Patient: sex M, age 47
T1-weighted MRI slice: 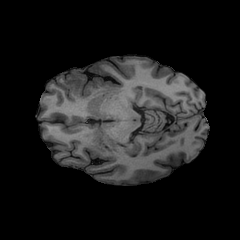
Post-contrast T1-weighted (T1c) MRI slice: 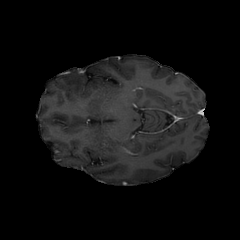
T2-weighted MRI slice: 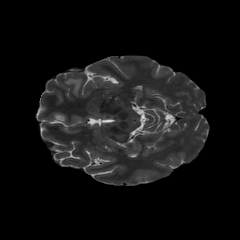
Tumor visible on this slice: yes
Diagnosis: Glioblastoma, IDH-wildtype
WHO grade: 4